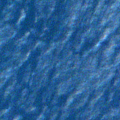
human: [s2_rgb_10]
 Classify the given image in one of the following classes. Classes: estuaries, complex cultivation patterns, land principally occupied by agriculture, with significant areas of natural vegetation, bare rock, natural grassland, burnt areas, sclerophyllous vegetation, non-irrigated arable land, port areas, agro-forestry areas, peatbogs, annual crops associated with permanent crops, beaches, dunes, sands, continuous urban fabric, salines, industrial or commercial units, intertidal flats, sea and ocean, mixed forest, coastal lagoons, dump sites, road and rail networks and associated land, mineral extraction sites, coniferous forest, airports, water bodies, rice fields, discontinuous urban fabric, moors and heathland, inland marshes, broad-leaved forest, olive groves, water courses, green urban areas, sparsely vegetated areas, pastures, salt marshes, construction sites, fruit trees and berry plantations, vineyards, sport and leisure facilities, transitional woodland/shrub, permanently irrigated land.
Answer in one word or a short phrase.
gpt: sea and ocean